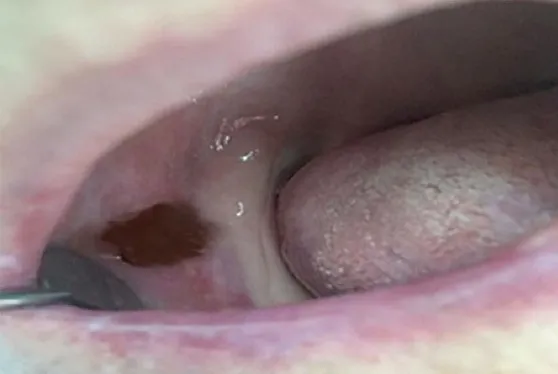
Application of the NBF gingival gel at the site of the buccal mucosae lesion.
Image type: pathology (fish)